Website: apple
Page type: customer-info-address
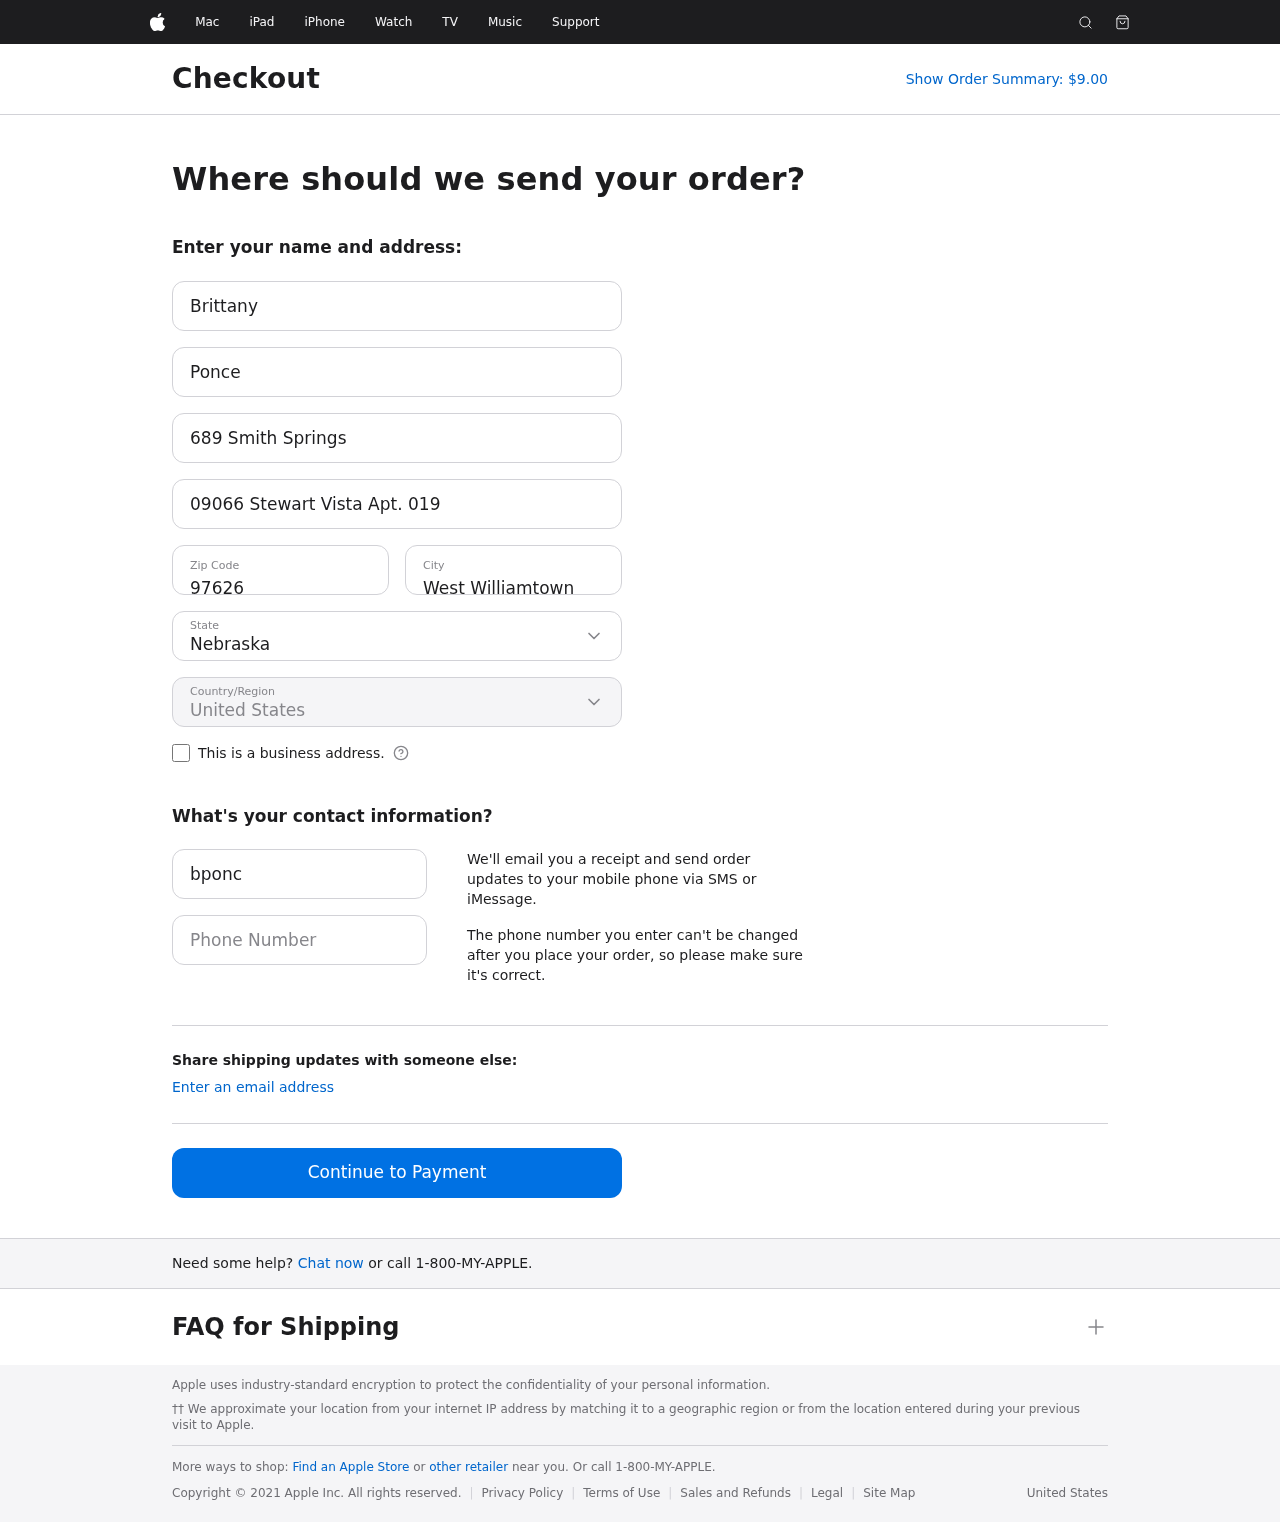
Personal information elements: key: PII_CITY
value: West Williamtown
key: PII_COUNTRY
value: United States
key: PII_EMAIL
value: bponce@hotmail.com
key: PII_FIRSTNAME
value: Brittany
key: PII_LASTNAME
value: Ponce
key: PII_PHONE
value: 9679542079
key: PII_POSTCODE
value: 97626
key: PII_STATE
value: Nebraska
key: PII_STREET
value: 689 Smith Springs
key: PII_STREET2
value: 09066 Stewart Vista Apt. 019
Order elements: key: ORDER_TOTAL
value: Show Order Summary: $9.00